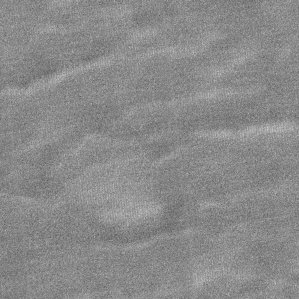
Label: frost